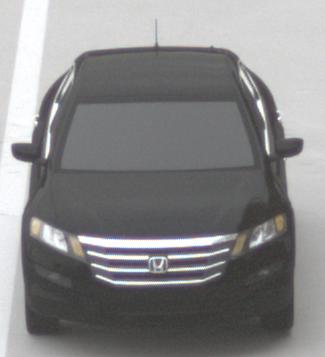
Make: Honda
Model: Crosstour
Detailed model: -
Model produced from: 2009
Model produced until: 2012
Doors: 4
Color: black
Road condition: dry road
Daytime: morning or afternoon
Contrast: low contrast